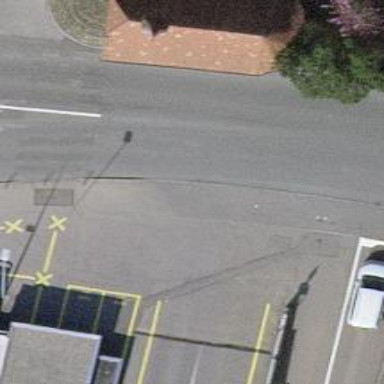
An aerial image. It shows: Marked road crossing with visible markings.